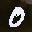
Label: 0